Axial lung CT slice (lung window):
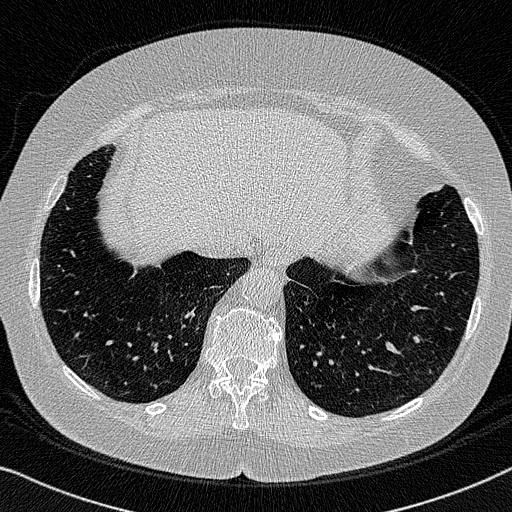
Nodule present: no